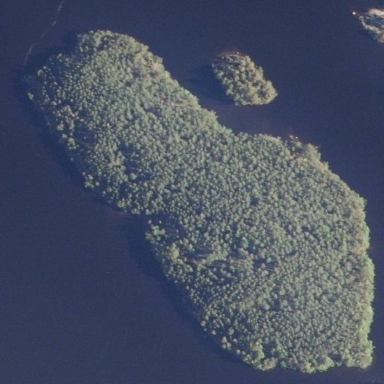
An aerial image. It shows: Islet.